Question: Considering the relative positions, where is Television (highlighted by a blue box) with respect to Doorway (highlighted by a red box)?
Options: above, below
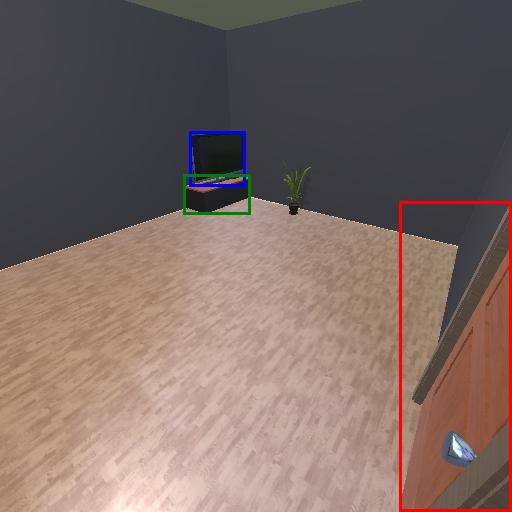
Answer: above